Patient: sex M, age 67
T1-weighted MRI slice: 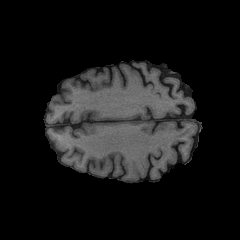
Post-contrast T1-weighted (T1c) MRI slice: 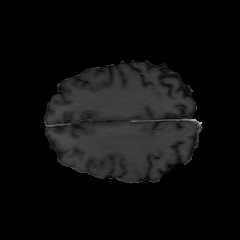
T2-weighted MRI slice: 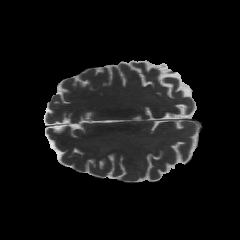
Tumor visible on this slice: no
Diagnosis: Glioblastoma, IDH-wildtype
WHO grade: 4